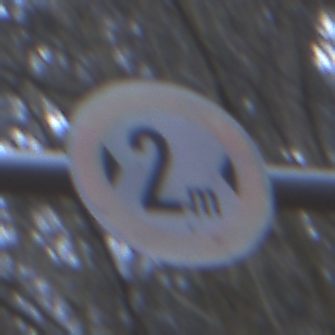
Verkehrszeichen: TatsaechlicheBreite2
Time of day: MorningAfternoon
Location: Outdoor (Nature)
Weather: Overcast
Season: Winter
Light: Natural